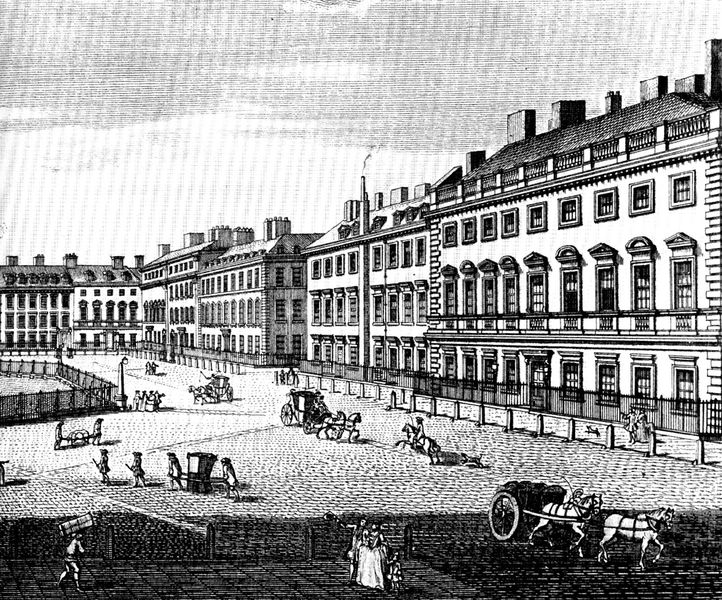
Titel: London, Norfolk House
Künstler: Matthew Brettingham
Standort: London (EU - GB)
Schlagwörter: menschen, stadt, fenster, frau, schwarz, straße, weiss, dame, gebäude, zaun, barock, häuser, kamin, pferd, pferde, reiter, fassade, pflaster, leer, kutsche, platz, wagen, soldaten, druck, schwarz-weiss, stich, kopfsteinpflaster, lastenträger, sänfte, platz+stich